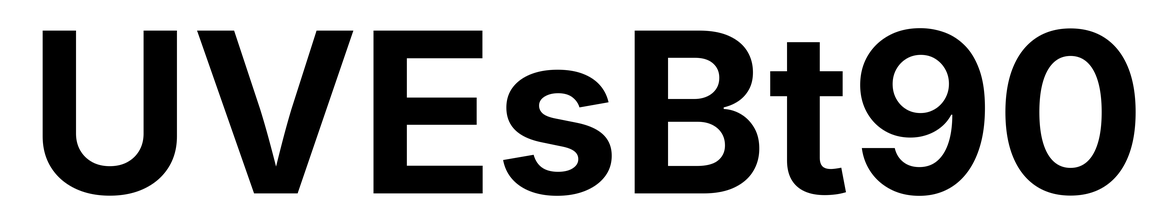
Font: Inter_Bold